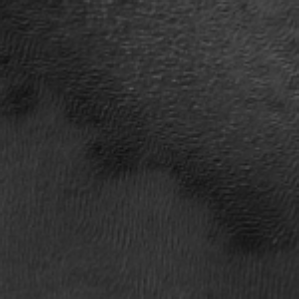
Label: frost